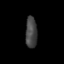
Tissue: skin
Cell type: T cells
Senescence score: 0.6974
Nuclear area (px): 361
Mean DAPI intensity: 67.803